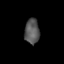
Tissue: lung
Cell type: Epithelial cells
Senescence score: 0.1932
Nuclear area (px): 363
Mean DAPI intensity: 86.661